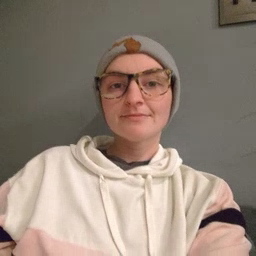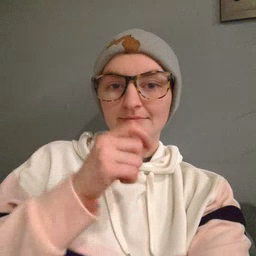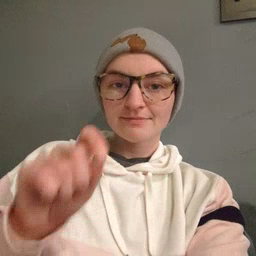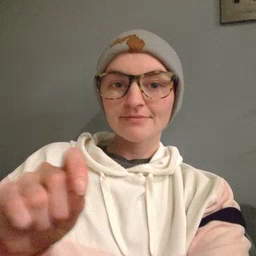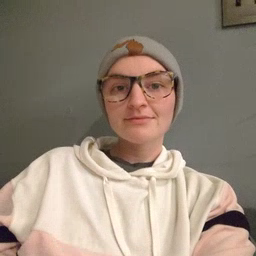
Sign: pencil